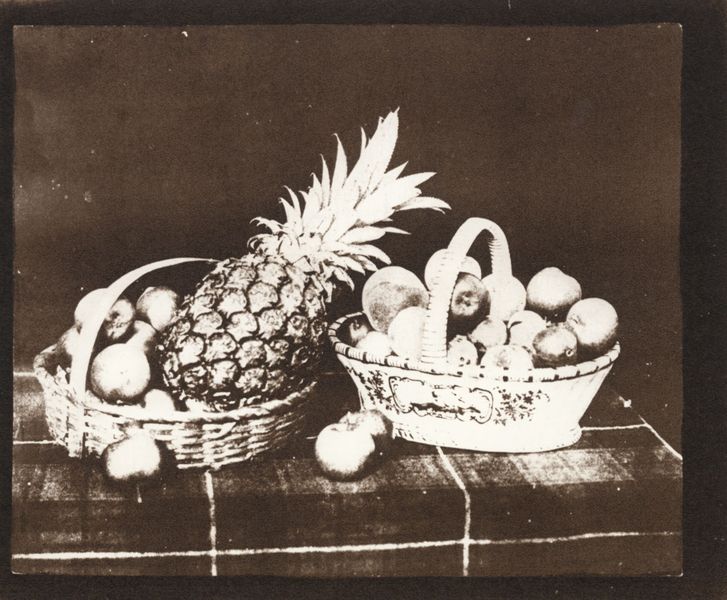
Titel: »Früchte«, aus »Der Stift der Natur«
Künstler: William Henry Fox Talbot
Schlagwörter: blätter, dunkel, schatten, weiß, hintergrund, kariert, licht, schwarz, tisch, obst, tuch, karo, karriert, muster, bild, tischdecke, tischtuch, decke, frucht, früchte, henkel, stilleben, stillleben, apfel, äpfel, körbe, korb, stil, bemalt, foto, fotografie, weidenkorb, schwarzweiss, bast, verziert, griffe, geflochten, pfirsich, nektarine, pflaume, körbchen, fotographie, obstkorb, ananas, pflaumen, flechtwerk, henkelkorb, pfirsisch, annanas, südfrucht, stilllleben, obstkörbe, kob, 1850, ananan, apfeln